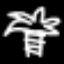
Label: palm tree